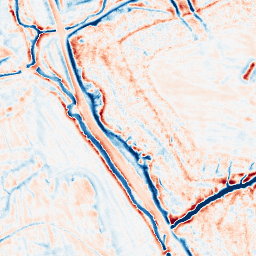
Category: edge_preserving
Decomposition family: bilateral
Decomposition parameters: d: 15
sigma_color: 150
sigma_space: 50
Upsampling method: quintic
Upsampling parameters: scale: 8
Upsampling scale: 8